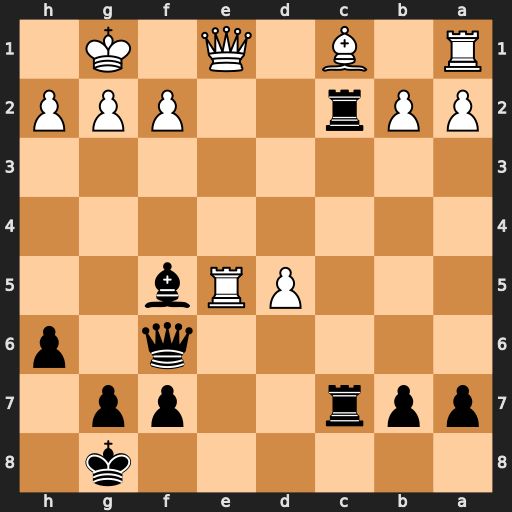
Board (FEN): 6k1/ppr2pp1/5q1p/3PRb2/8/8/PPr2PPP/R1B1Q1K1
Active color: b
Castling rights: -
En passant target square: -
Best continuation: Qxe5 Qxe5 Rxc1+ Qe1 Rxe1+